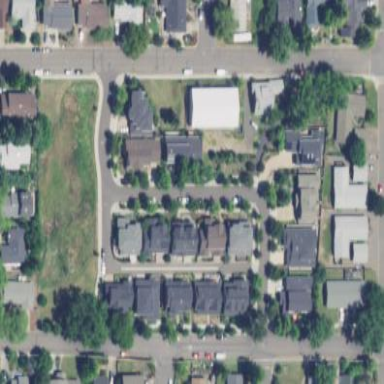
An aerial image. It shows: This residential area consists of single-family homes.